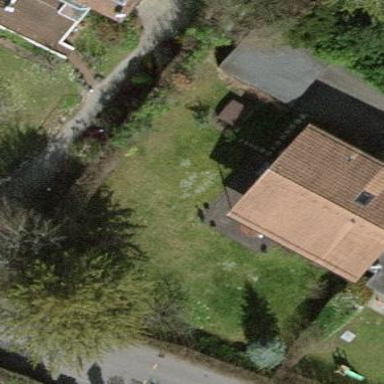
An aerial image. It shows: Garden surrounded by fence.